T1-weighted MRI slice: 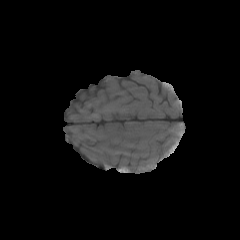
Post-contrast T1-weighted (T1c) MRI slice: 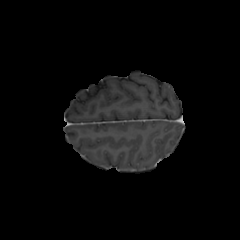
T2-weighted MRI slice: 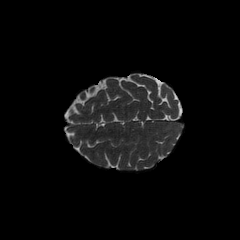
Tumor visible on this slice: no